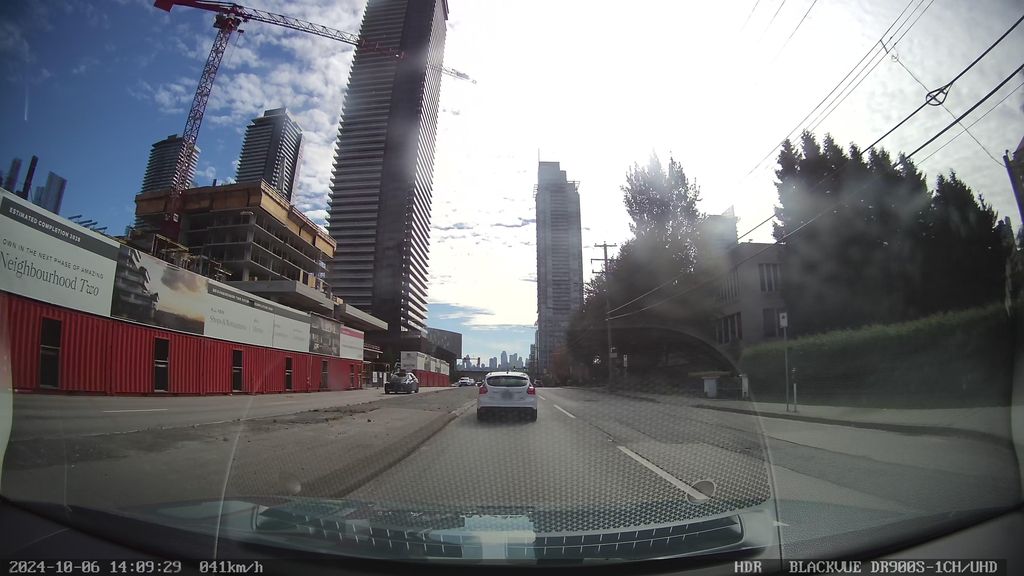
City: vancouver